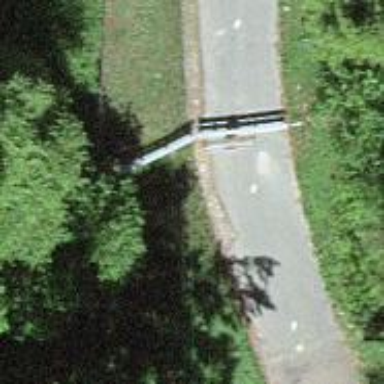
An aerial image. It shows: Guidepost providing information.